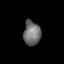
Tissue: lung
Cell type: Epithelial cells
Senescence score: 0.2436
Nuclear area (px): 412
Mean DAPI intensity: 110.49